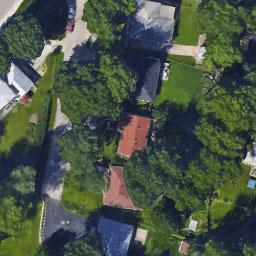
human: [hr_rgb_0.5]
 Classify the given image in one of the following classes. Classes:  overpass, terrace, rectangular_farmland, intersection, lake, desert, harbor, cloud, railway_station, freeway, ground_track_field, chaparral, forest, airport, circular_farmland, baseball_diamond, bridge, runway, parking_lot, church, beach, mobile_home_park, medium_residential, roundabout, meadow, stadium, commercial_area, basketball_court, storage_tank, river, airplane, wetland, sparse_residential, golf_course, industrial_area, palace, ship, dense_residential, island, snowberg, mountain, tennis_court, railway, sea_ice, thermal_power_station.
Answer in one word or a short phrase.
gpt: medium_residential